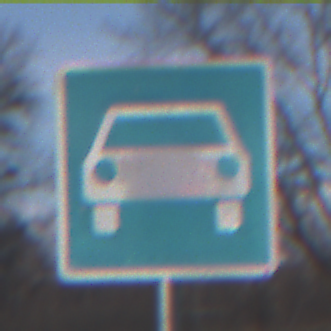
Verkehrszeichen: Kraftfahrstrasse
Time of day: MorningAfternoon
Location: Outdoor (Nature)
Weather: PartlyCloudy
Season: NotSpecified
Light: Natural